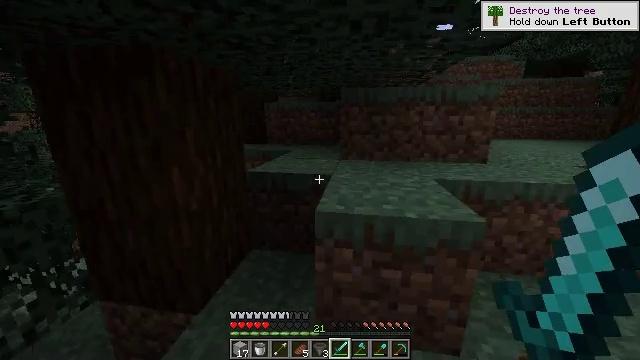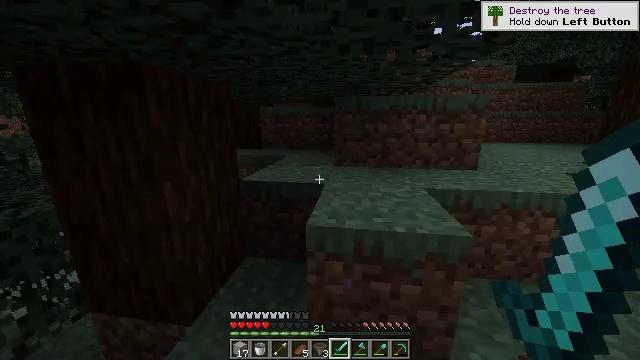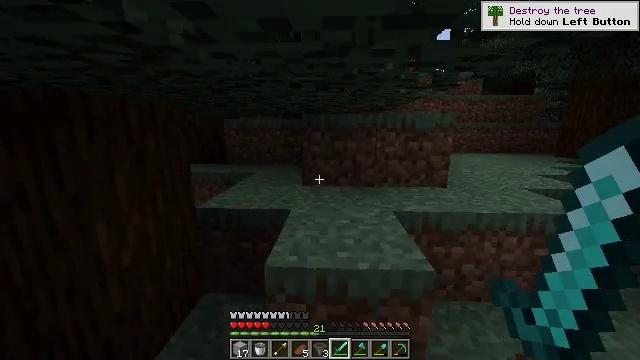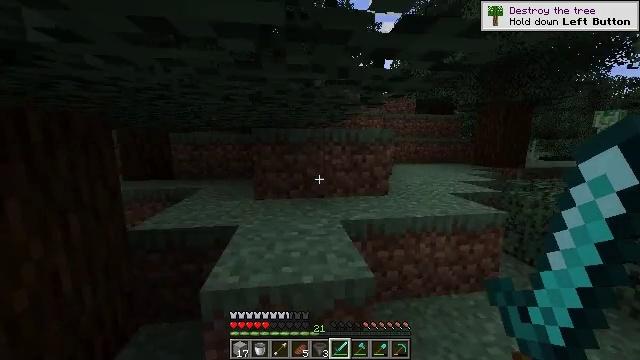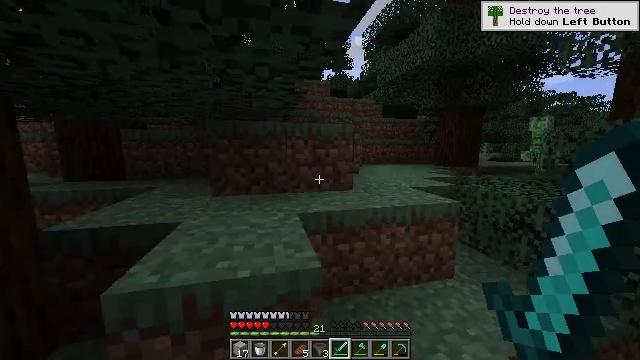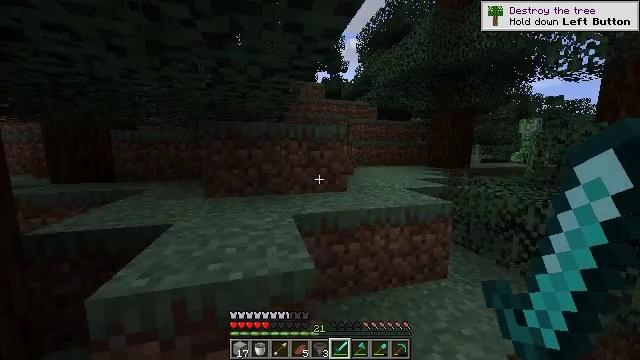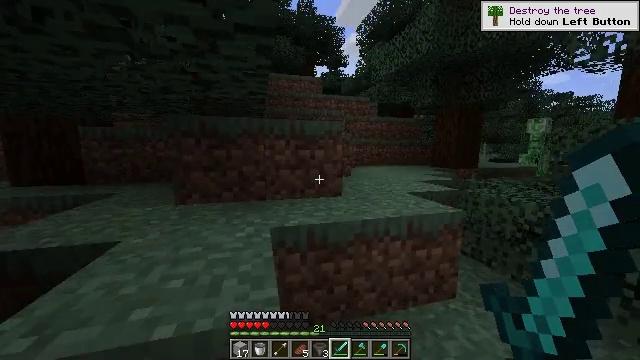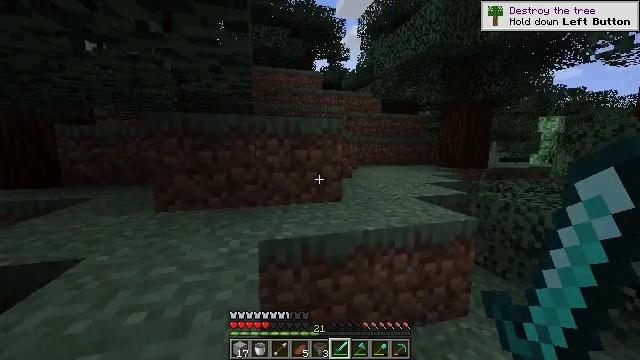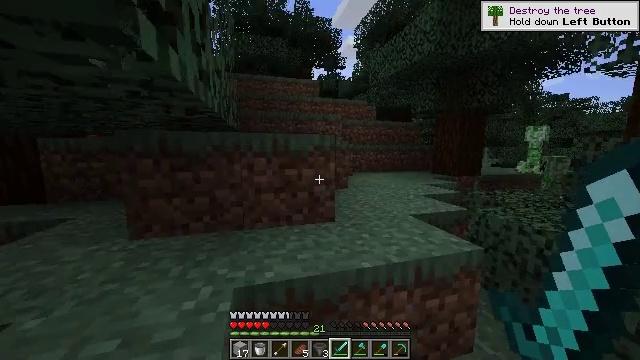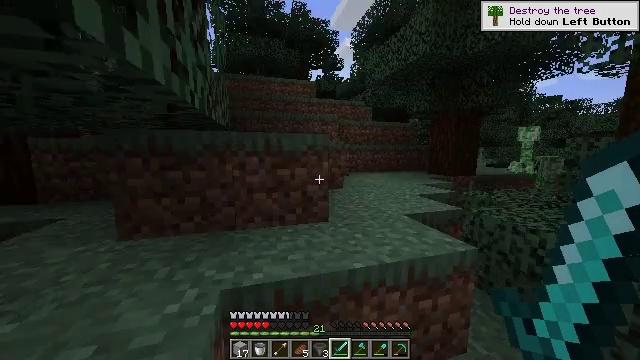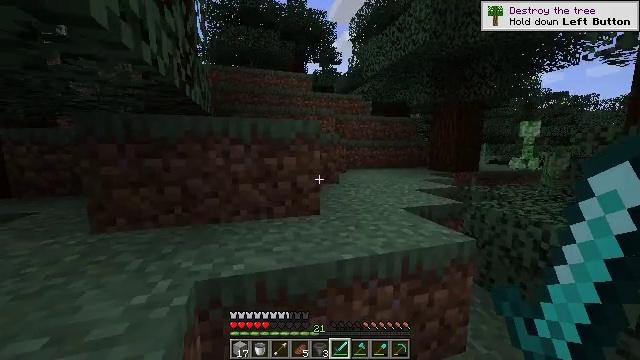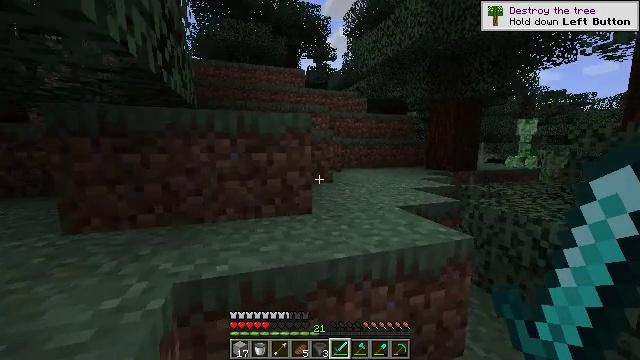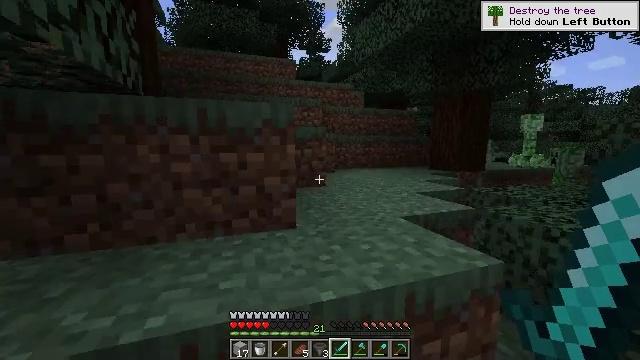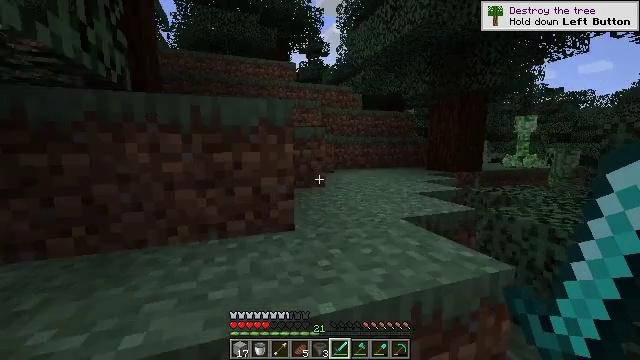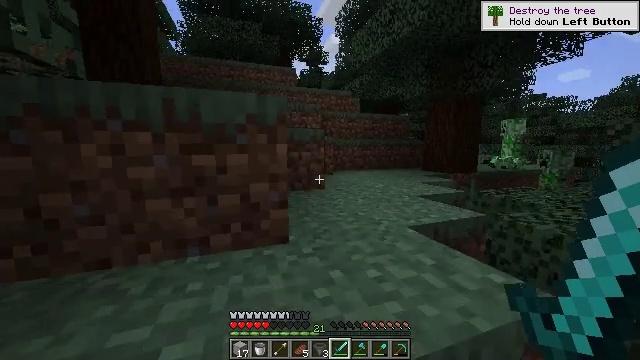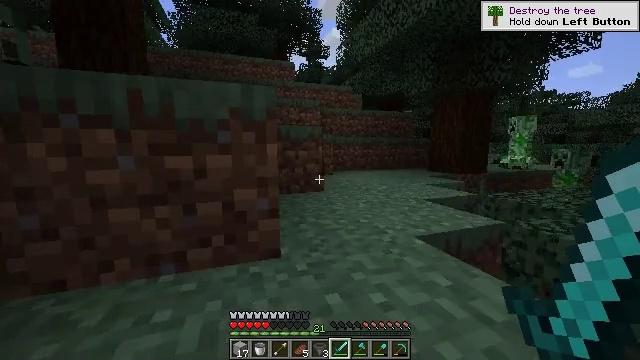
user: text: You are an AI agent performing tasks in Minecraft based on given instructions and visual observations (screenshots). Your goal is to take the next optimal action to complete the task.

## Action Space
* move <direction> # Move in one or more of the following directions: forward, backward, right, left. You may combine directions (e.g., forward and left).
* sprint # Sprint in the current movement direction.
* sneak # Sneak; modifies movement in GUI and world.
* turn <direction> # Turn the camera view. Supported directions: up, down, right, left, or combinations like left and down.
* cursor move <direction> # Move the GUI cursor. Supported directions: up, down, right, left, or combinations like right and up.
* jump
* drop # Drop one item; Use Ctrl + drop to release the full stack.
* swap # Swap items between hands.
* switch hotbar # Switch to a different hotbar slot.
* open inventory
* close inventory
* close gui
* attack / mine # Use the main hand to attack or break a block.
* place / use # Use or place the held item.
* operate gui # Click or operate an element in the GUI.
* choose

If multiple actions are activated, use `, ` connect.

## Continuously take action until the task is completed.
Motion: motion action
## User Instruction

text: Collect the large fern.
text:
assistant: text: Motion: move forward and move right, sprint, jump
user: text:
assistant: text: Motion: move forward and move right, turn right and up, jump
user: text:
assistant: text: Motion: move forward and move right, turn right and up, jump
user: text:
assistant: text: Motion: move forward and move right, turn right and up, jump
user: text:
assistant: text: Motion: move forward, turn right, jump
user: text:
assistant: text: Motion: move forward, jump
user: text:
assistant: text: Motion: move forward, jump
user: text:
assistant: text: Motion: move forward, jump
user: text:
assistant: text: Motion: move forward, sprint, jump
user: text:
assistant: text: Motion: move forward, sprint, jump
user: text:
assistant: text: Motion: move forward, sprint, turn right, jump
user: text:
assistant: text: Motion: move forward, sprint, turn right, jump
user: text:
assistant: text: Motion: move forward, jump
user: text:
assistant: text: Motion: move forward, jump
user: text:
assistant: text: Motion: move forward, jump
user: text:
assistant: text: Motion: move forward, turn left, jump
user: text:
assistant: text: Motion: move forward, sprint, turn left and up, jump
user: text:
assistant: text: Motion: move forward, sprint, turn left, jump
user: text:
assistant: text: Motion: move forward, sprint, jump
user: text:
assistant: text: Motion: move forward, sprint, jump
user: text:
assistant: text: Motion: move forward, sprint, jump
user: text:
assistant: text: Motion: move forward, sprint, jump
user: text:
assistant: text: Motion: move forward, sprint, jump
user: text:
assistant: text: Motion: move forward, jump
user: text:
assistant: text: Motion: move forward, jump
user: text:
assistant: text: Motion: move forward, jump
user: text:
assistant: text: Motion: move forward, jump
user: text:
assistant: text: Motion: move forward, jump
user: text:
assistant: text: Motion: move forward, jump
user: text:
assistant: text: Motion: move forward, sprint, turn left, jump